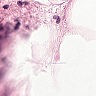
Metastatic tissue present: no